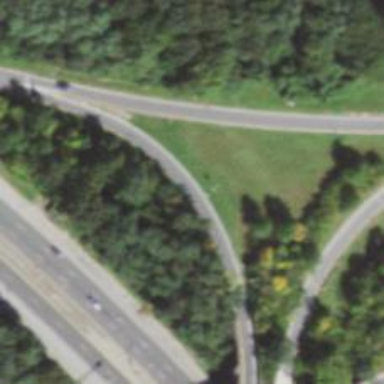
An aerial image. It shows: Asphalt motorway link.